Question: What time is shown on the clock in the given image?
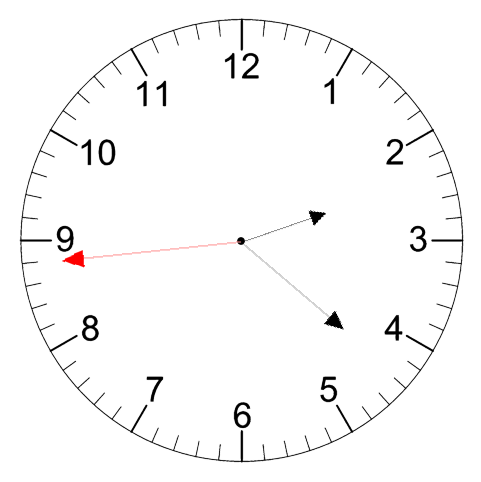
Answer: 02:21:44